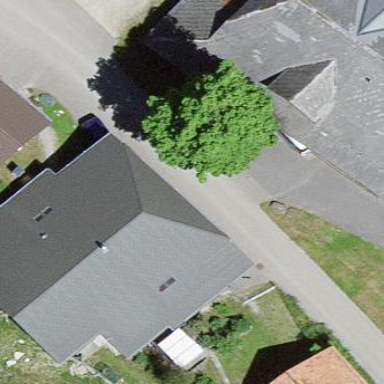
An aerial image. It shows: Residential building.